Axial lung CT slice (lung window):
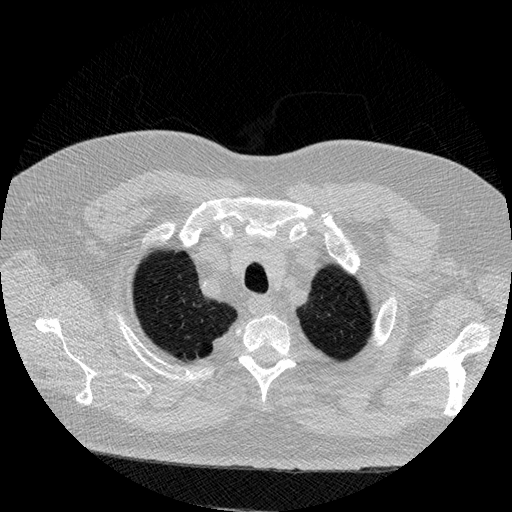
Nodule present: no